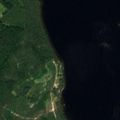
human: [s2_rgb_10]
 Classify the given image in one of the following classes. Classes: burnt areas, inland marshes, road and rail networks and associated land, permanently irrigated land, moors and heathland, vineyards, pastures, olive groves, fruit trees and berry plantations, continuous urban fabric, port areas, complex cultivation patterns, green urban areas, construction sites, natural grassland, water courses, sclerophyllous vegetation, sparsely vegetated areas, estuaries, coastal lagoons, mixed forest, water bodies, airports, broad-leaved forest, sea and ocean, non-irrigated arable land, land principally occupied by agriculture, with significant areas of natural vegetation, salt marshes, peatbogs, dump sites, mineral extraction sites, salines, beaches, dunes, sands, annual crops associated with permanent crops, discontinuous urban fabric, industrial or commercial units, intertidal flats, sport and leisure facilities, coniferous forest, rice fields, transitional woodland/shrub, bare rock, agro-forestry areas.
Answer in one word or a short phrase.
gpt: coniferous forest, water bodies